Question: Say you have a matrix A which is of size P x P and a number Q < P can be used to
take a partition of said matrix, where:
- - - -
Which looks like this:
'''
A1 | A2
A = ---+----
A3 | A4
'''
How can you calculate the matrix:

Where 0 is a Q x Q matrix with zero elements.
I'm learning from a book called "Discovering Statistics using R" and although it discusses partitioned matrices, it doesn't show how to calculate one like the one given above and unfortunately I'm having no luck on the programming or maths based searches...
Any help, either mathematically and/or example R code would be great. Thanks in advance.
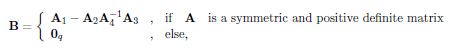
Answer: 'R' has various ways to grab blocks from matrices. For instance, you can use a vector of indexes to reference a set of rows or set of columns using the extract function '[', as shown in this example. (The option 'drop=FALSE' is needed if you must handle the case p=1 or q=1 so that 'R' continues to treat the results as matrices and not just vectors.)
'''
#
# Create a symmetric p-d matrix of size p+q.
#
p <- 2; q <- 3 # Both must be 1 or greater
x <- matrix(rnorm((p+q)^2 * 2), ncol=p+q)
a <- cov(x)
#
# Compute b.
#
i <- 1:p; j <- 1:q + p # Indexes of the blocks
b <- a[i,i, drop=FALSE] -
a[i,j, drop=FALSE] %*% solve(a[j,j, drop=FALSE], a[j,i, drop=FALSE])
'''
Matrix inversion is implemented by 'solve' (which is numerically more stable and efficient than computing the inverse of 'a[j,j]' and multiplying that by 'a[j,i]'), the single remaining multiplication is carried out by '%*%', and '-' subtracts one matrix from another component by component. In this fashion the code closely parallels the mathematical expression in the question.